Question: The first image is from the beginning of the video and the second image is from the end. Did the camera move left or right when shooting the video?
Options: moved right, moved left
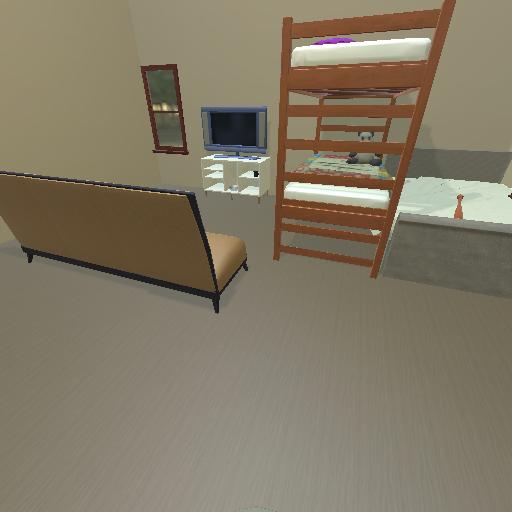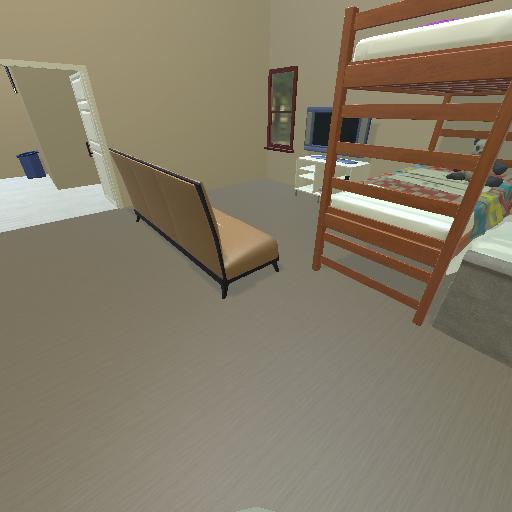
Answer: moved right